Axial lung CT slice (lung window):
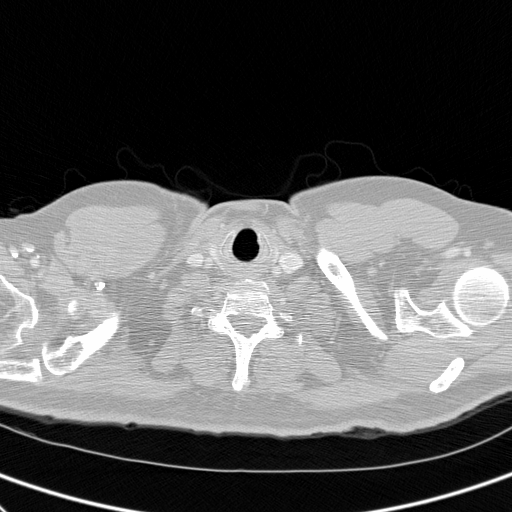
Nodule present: no